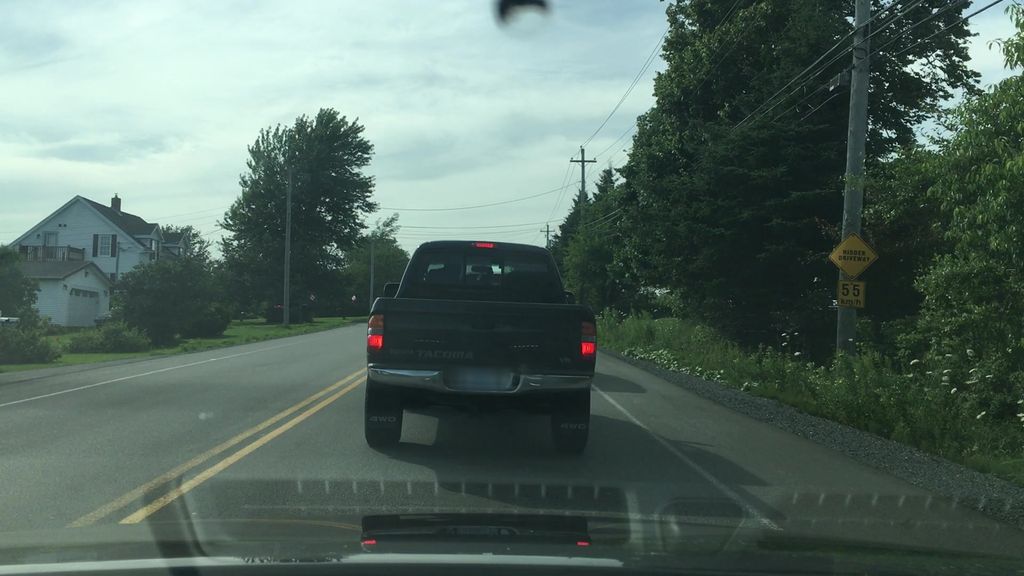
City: halifax